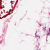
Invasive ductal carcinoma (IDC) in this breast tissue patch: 0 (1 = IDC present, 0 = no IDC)